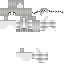
A female skeleton skin with pale skin, wearing blonde helmet dressed in a black robe top and black pants, featuring a closed mouth.